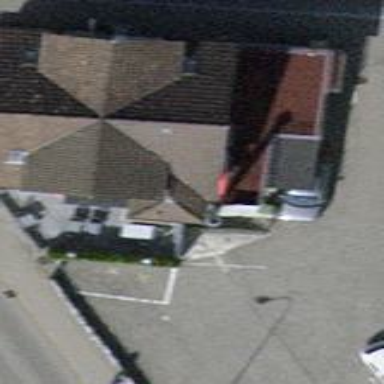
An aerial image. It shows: Fast food restaurant in building.